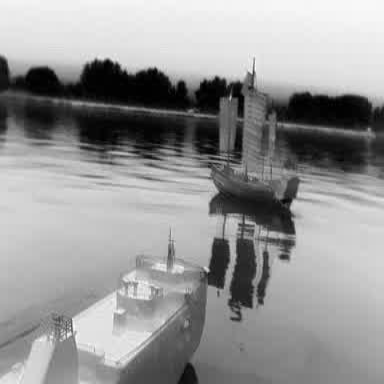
There are two objects shown in the infrared image, including a container_ship, and a sailboat.